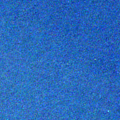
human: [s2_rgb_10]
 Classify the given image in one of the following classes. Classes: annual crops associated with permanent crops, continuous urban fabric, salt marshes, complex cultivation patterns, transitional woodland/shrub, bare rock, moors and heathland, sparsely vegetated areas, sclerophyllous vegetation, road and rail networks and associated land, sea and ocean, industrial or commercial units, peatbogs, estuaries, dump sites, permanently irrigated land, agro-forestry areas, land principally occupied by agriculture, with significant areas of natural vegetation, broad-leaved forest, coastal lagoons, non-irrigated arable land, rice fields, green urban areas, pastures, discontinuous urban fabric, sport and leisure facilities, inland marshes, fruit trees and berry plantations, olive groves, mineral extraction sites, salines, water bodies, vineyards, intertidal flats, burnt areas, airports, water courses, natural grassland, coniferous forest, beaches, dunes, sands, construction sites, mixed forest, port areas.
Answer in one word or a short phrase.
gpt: sea and ocean